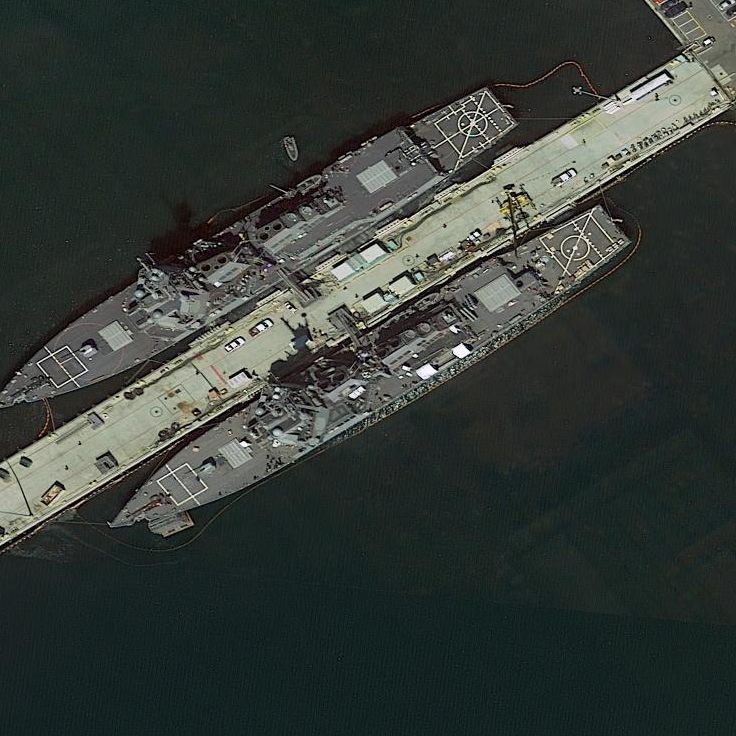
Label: destroyer